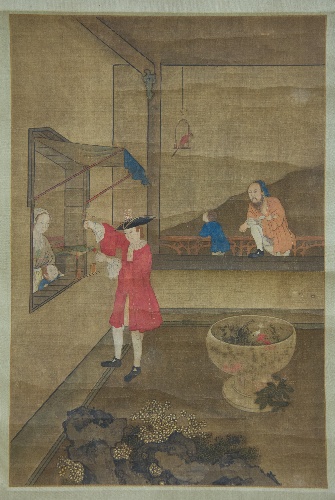
Artist: Unidentified artist
Date: 18th century
Object type: Hanging scroll
Classification: Paintings
Medium: Hanging scroll; ink and color on silk
Culture: China
Period: Qing dynasty (1644–1911)
Dimensions: 17 3/4 x 11 3/4 in. (45.1 x 29.8 cm) (unmounted)
Department: Asian Art
Credit line: Rogers Fund, 1965
Accession year: 1965
Repository: Metropolitan Museum of Art, New York, NY
Tags: Fish|Boys|Couples|Playing|Parrots